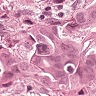
Metastatic tissue present: yes